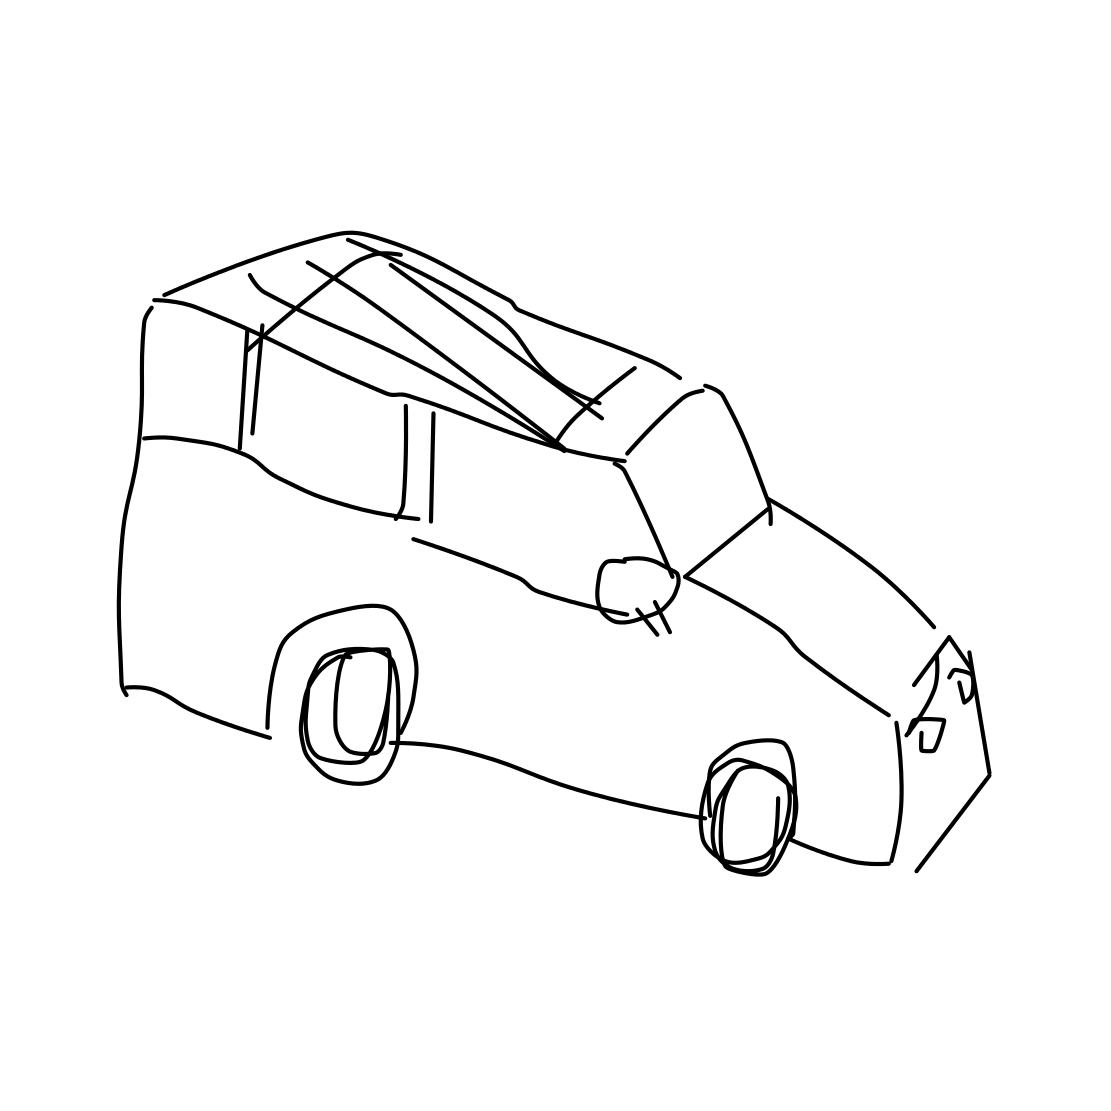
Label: suv